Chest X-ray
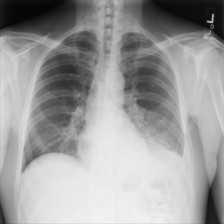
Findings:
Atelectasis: negative
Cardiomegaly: negative
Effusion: positive
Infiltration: positive
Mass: negative
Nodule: negative
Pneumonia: negative
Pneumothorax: negative
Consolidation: negative
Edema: negative
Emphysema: negative
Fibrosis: negative
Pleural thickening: negative
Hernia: negative